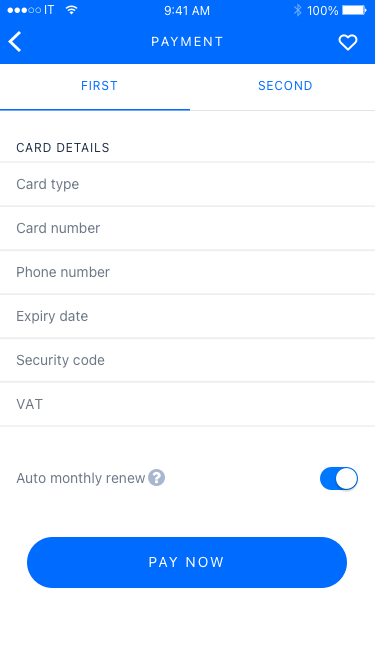
Text in this UI design:
PAY NOW
Auto monthly renew
Security code
VAT
Expiry date
Phone number
Card number
Card type
CARD DETAILS
Second
First
PAYMENT
100%
9:41 AM
IT